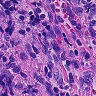
Metastatic tissue present: no